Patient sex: M
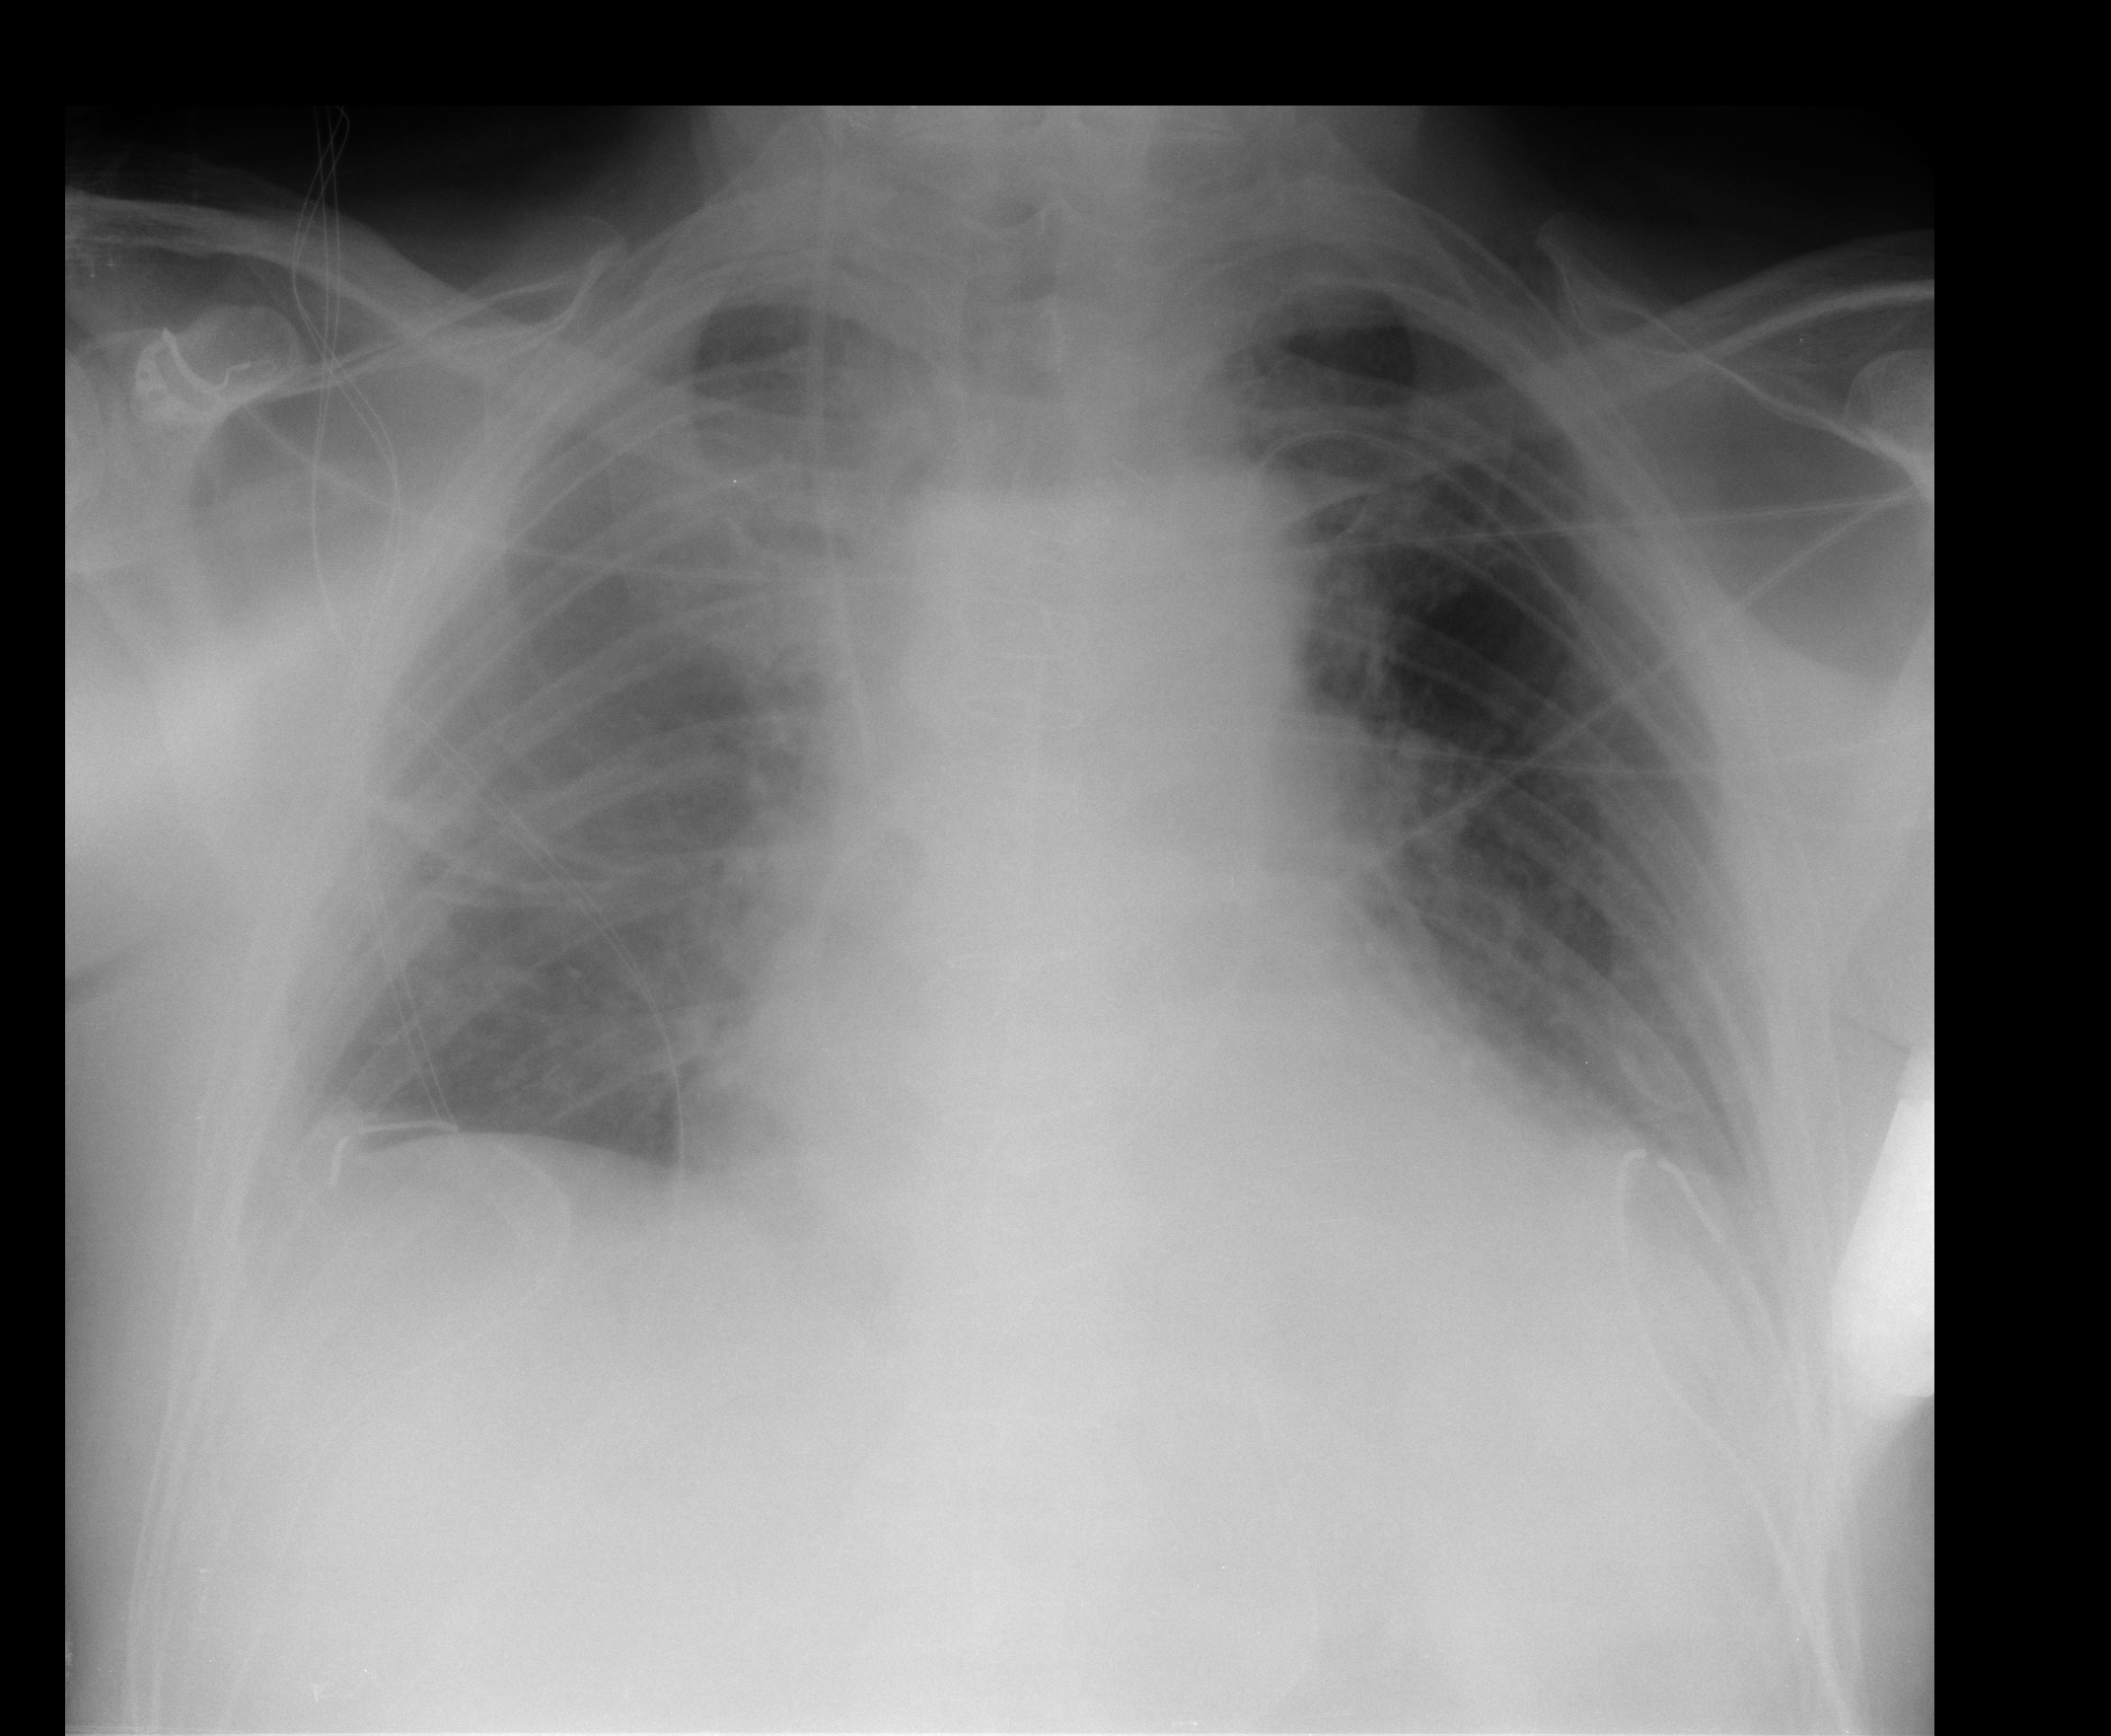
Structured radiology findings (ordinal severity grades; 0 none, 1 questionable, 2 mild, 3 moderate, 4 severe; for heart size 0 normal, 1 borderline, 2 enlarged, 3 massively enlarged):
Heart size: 1
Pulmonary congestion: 0
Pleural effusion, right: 1
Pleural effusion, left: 2
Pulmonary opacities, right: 2
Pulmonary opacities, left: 0
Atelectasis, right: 2
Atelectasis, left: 0